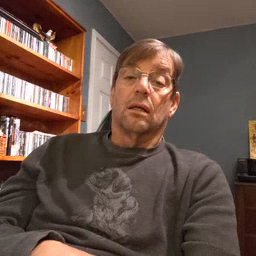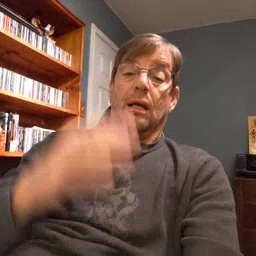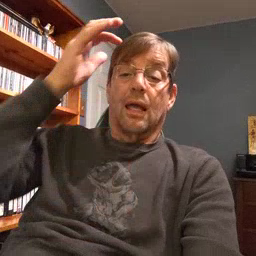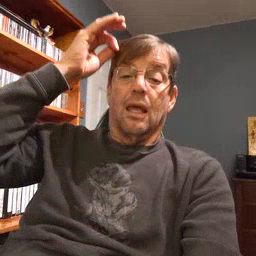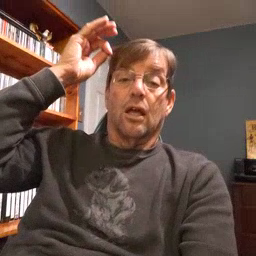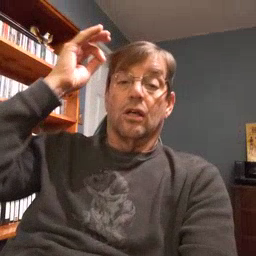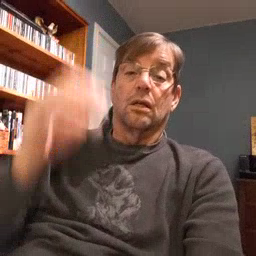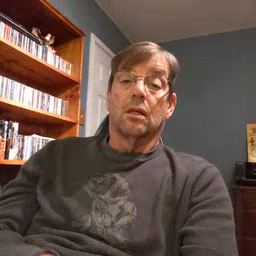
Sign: hair